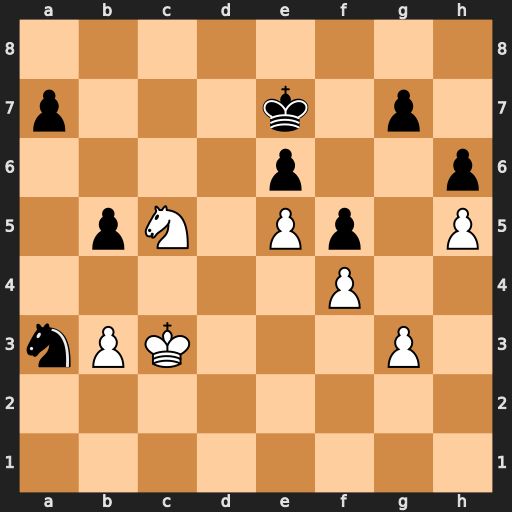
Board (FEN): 8/p3k1p1/4p2p/1pN1Pp1P/5P2/nPK3P1/8/8
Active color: w
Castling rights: -
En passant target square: -
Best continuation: Kb4 Nc2+ Kxb5 Nd4+ Ka6